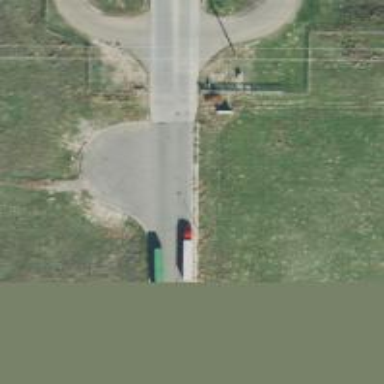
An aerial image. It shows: Circular turning circle on the road.